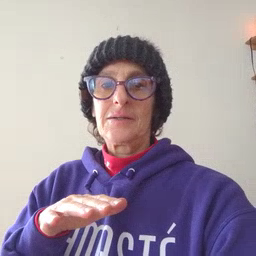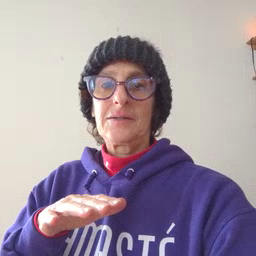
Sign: clean